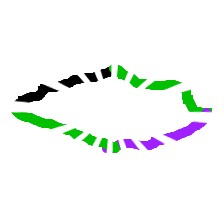
Shape: rhombus